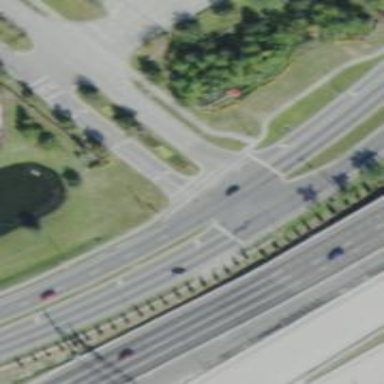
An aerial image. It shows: Crossing on the road.